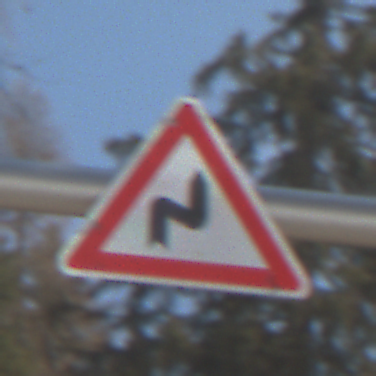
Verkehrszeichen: DoppelkurveRechts
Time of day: Midday
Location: Outdoor (Nature)
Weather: PartlyCloudy
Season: NotSpecified
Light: Natural